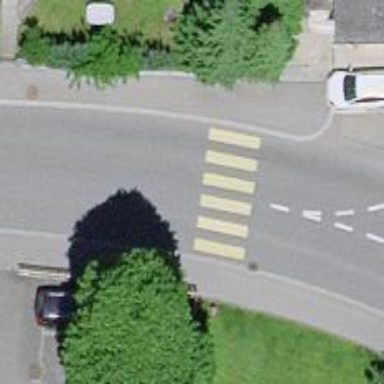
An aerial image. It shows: Zebra crossing on the road.